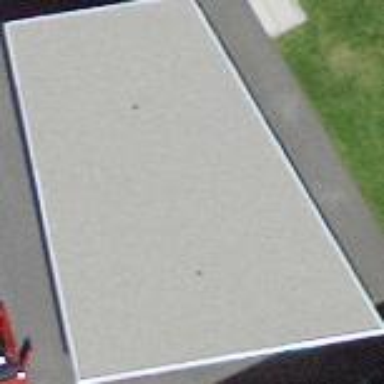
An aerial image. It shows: Flat roof on building.